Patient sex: M
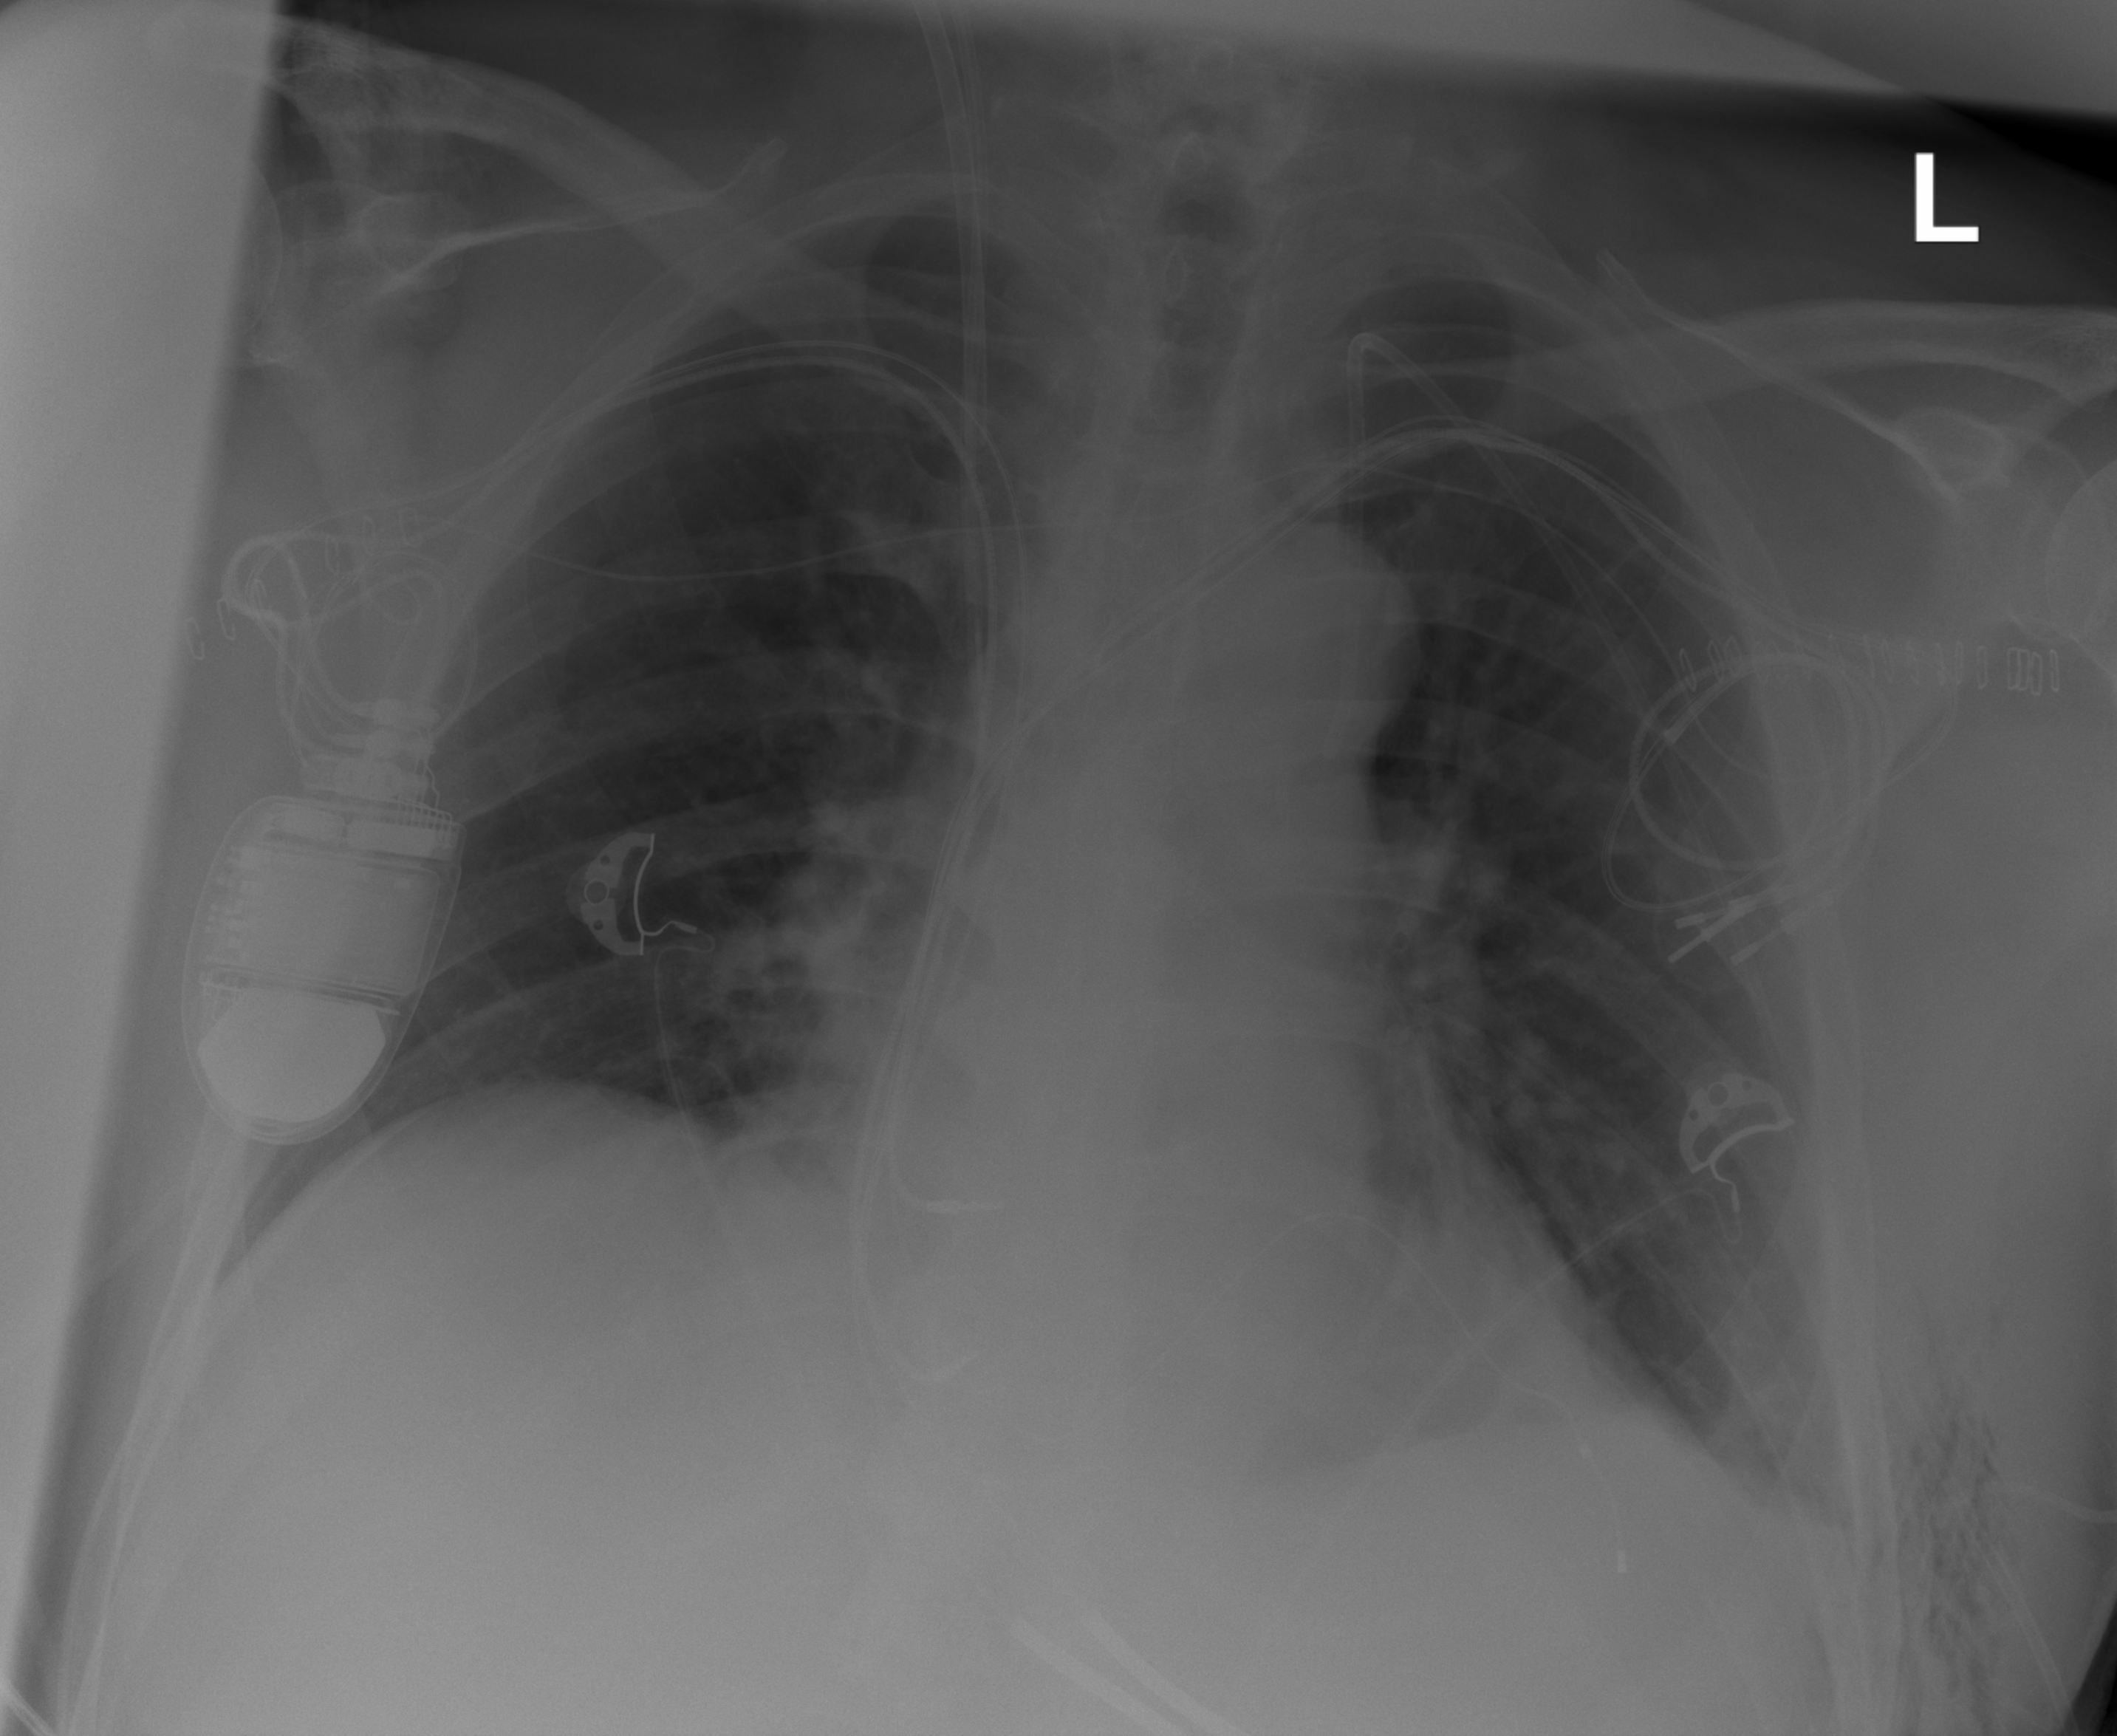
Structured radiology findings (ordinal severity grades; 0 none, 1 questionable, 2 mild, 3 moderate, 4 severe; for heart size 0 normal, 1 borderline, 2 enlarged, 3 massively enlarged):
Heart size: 1
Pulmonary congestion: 2
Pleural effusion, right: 0
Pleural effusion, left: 1
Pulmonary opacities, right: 1
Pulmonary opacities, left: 1
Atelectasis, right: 1
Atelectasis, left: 1